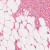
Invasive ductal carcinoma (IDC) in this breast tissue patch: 0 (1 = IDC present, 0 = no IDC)